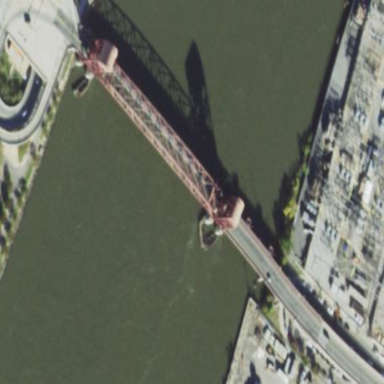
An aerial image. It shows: Man-made bridge.